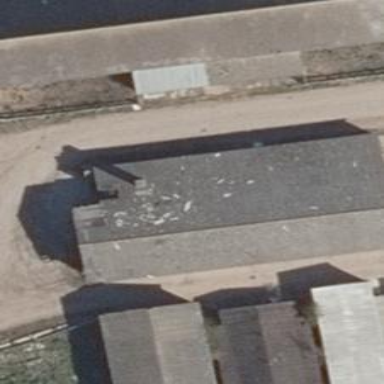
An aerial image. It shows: Part of building.